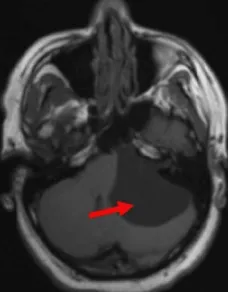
Axial T1.
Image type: radiology (mri)